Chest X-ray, AP view. Patient: 11 years old, sex F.
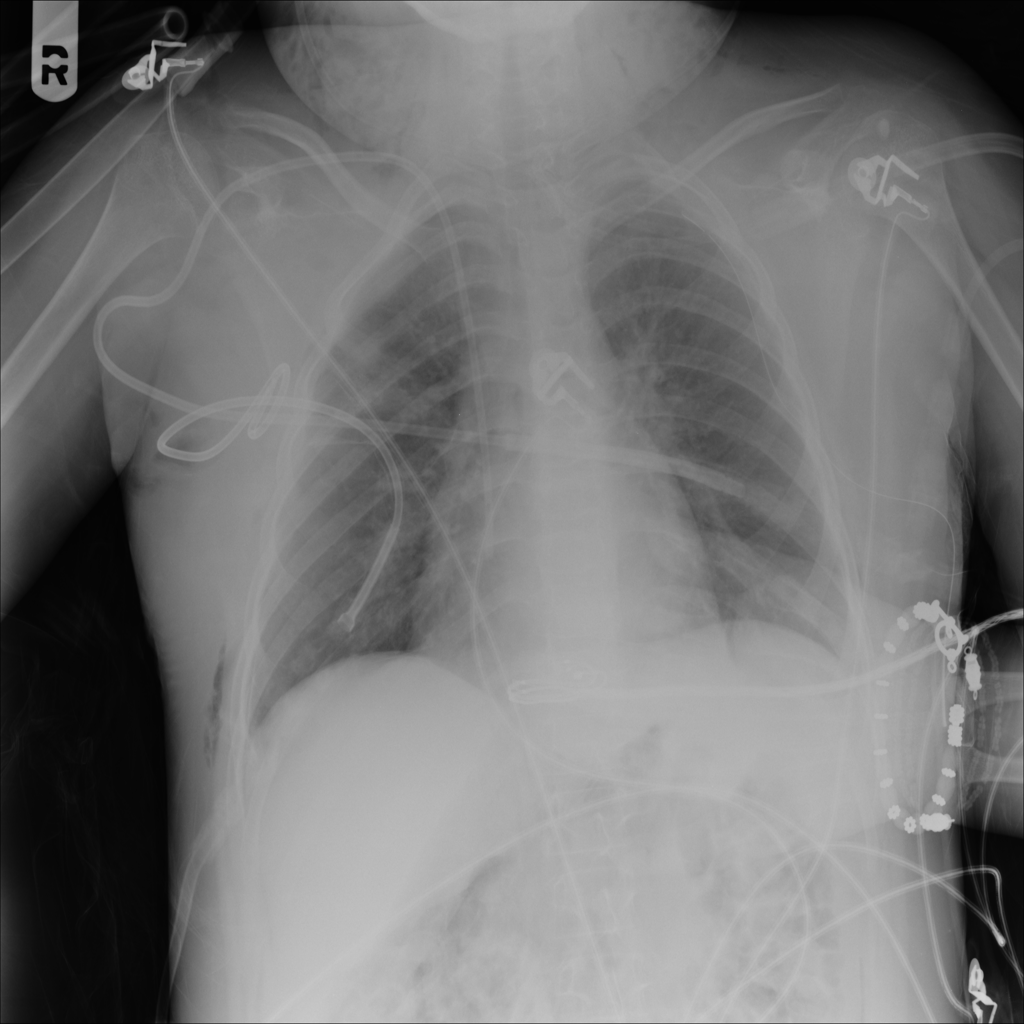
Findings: Emphysema